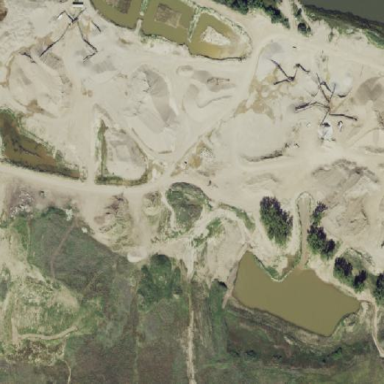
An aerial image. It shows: Quarry area that is man-made.